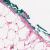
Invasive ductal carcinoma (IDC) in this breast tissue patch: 0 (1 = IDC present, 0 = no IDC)